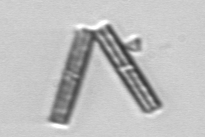
Label: Thalassionema